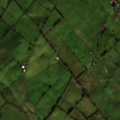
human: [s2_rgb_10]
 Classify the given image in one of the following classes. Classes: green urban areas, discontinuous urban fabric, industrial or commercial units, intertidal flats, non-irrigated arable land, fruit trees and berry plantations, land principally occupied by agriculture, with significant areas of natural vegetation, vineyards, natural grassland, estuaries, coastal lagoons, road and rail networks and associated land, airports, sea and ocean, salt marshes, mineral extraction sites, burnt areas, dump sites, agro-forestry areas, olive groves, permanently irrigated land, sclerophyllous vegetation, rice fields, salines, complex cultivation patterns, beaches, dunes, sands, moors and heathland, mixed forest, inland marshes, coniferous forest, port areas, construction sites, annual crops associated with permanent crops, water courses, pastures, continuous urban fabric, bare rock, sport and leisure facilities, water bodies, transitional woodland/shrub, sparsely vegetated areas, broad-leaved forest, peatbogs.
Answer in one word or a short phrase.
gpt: pastures